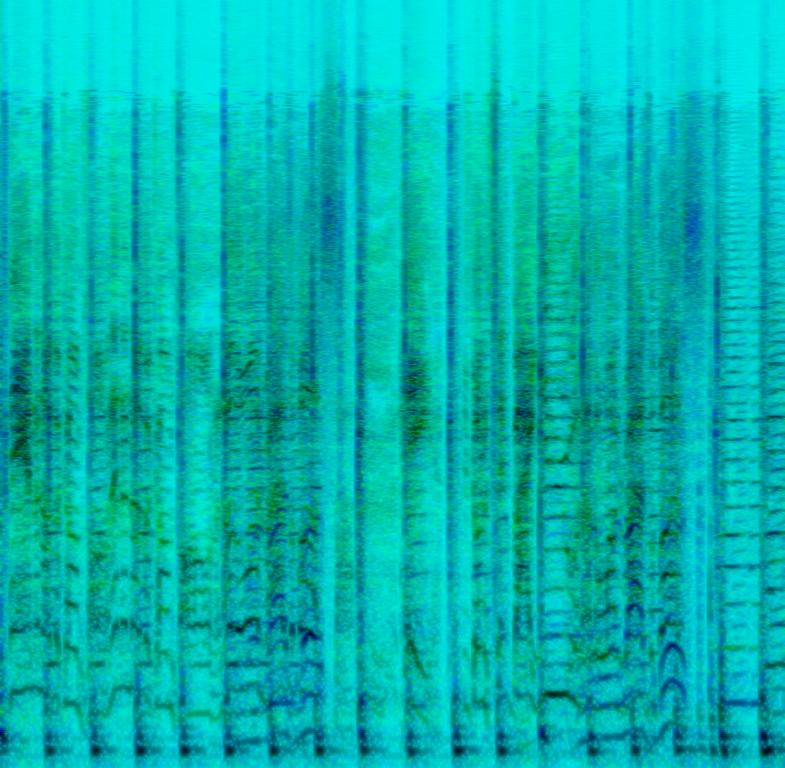
The Low quality recording features a widely spread, weird mouth noises, foot stomping in the right channel and aggressive male breathing and claps in the left channel of the stereo image. There is a short accordion melody at the very beginning of the loop. It sounds very weird and aggressive, almost uncomfortable.